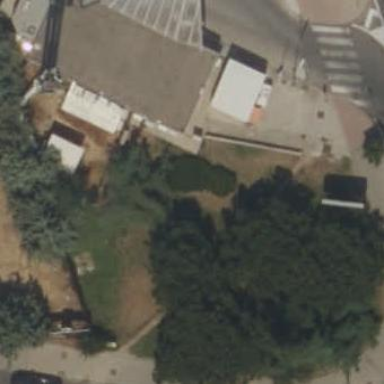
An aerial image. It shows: Fuel station building.